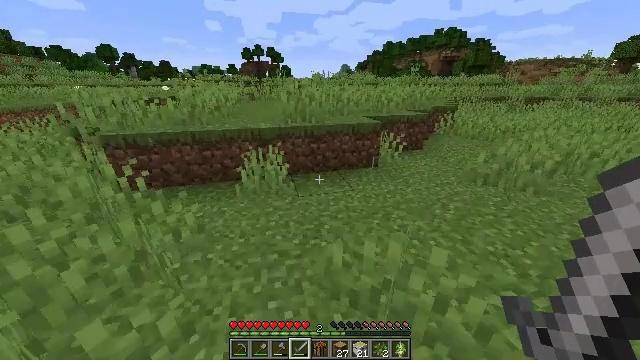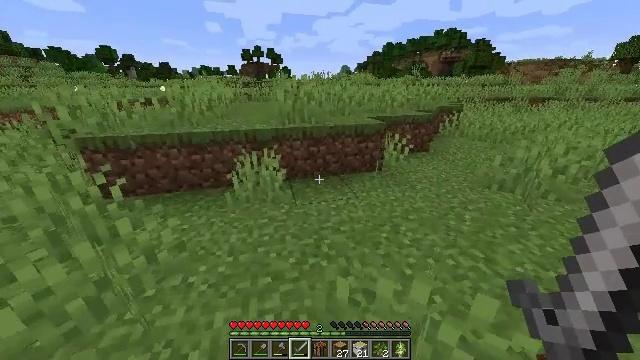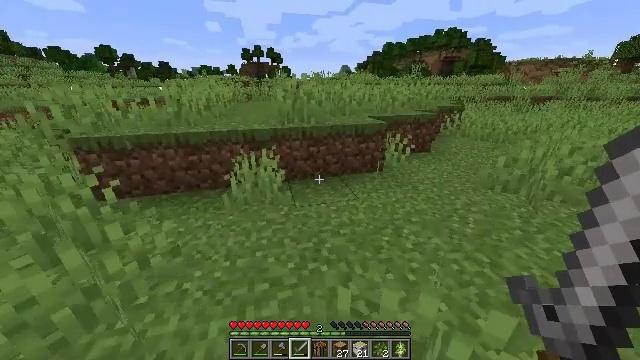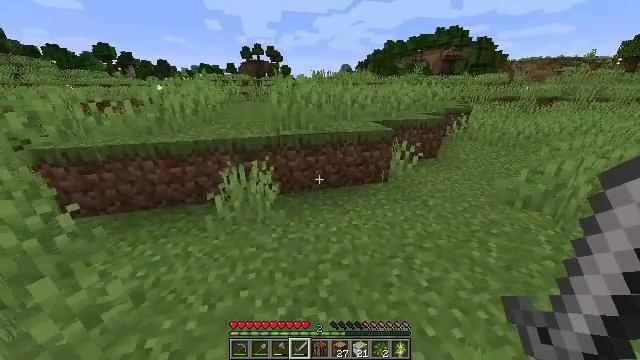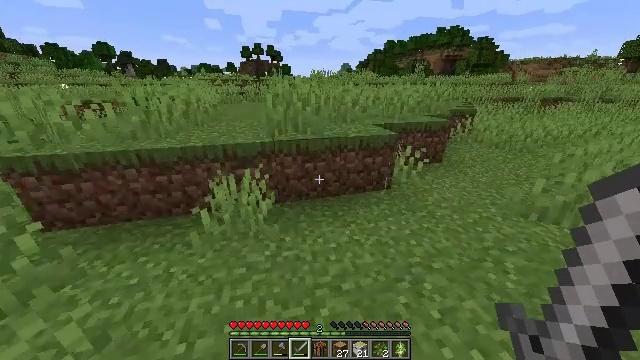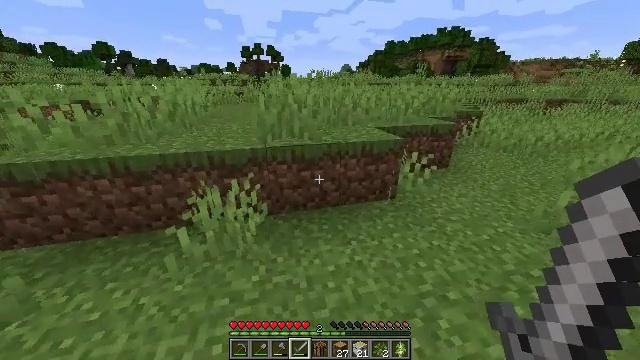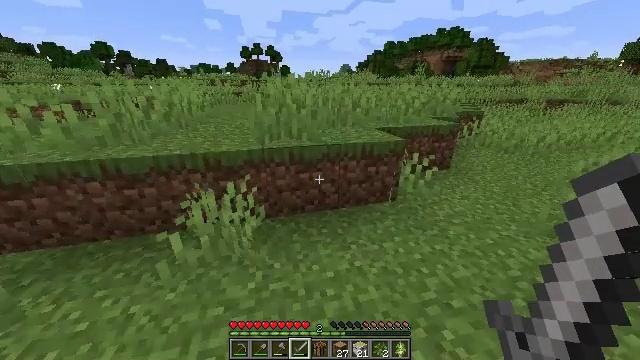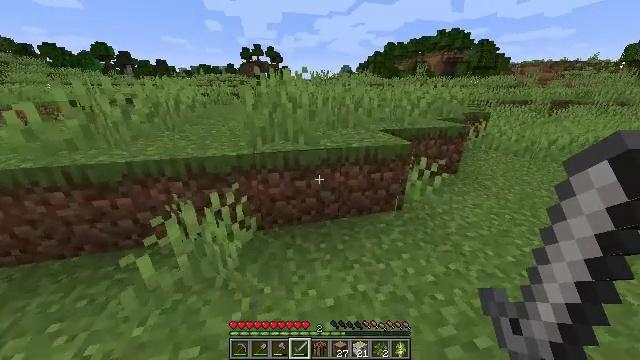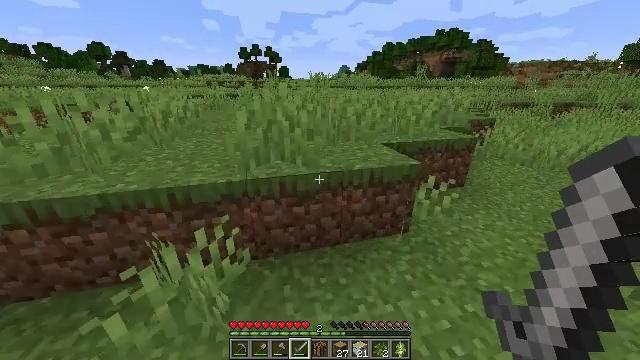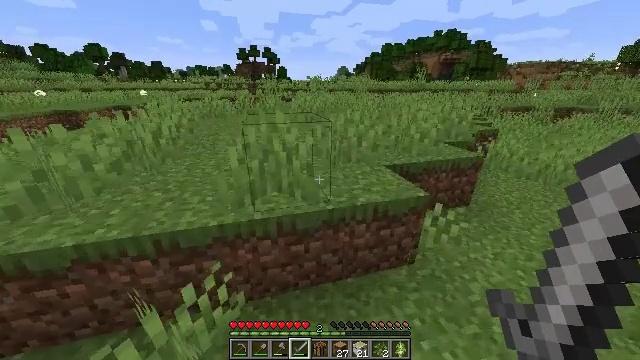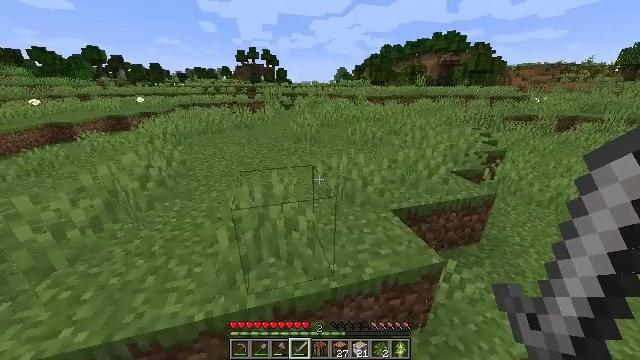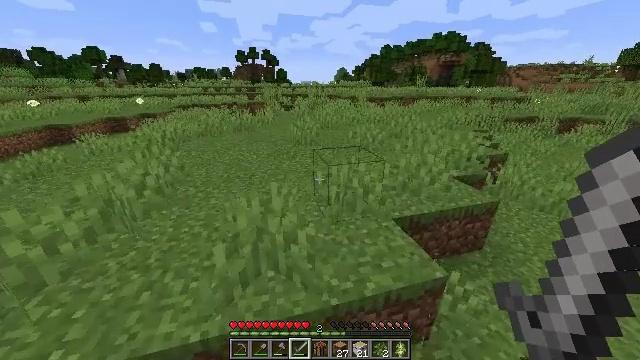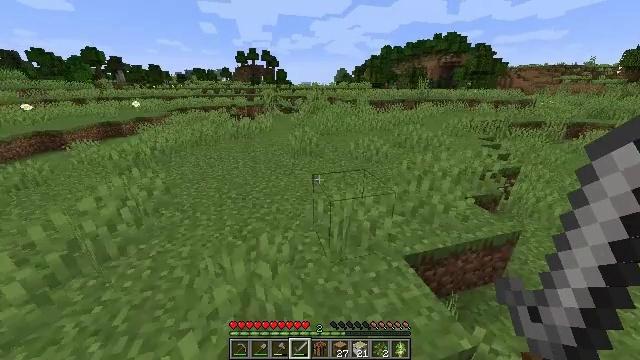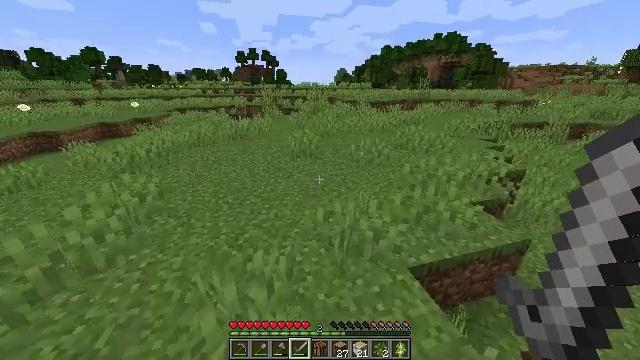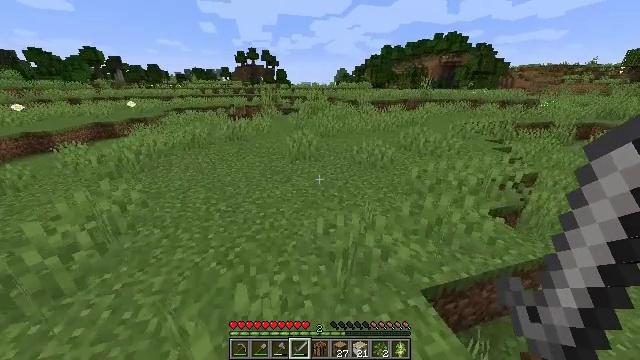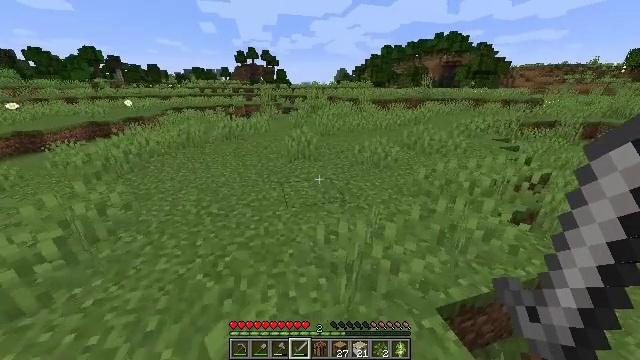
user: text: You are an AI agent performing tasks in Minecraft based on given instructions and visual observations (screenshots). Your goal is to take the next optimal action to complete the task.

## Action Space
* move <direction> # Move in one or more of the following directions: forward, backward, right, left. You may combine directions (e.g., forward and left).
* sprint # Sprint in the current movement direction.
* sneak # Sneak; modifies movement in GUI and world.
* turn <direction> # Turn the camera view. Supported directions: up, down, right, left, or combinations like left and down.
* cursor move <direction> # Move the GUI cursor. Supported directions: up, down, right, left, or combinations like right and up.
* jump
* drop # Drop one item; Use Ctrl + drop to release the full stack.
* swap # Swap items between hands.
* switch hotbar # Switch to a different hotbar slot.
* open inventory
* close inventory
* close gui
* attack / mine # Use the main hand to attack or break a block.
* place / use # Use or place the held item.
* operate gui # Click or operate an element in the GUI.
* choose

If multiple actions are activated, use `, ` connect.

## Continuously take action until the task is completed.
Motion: motion action
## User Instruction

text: Mine the yellow bed to pick it up.
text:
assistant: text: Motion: move forward, sprint
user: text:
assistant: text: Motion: move forward, sprint
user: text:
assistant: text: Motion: move forward, sprint
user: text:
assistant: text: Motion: move forward, sprint
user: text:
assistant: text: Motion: move forward, sprint
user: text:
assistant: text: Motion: move forward, sprint
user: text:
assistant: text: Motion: move forward, sprint
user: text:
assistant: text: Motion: move forward, sprint, jump
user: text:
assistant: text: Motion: move forward, sprint, jump
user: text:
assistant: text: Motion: move forward, sprint, jump
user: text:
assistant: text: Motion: move forward, sprint, jump
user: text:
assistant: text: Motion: move forward, sprint, jump
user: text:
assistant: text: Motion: move forward, sprint, jump
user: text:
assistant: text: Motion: move forward, sprint, jump
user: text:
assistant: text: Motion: move forward, sprint, jump
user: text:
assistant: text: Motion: move forward, sprint, jump
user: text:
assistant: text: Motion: move forward, sprint, jump
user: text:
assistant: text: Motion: move forward, sprint, jump
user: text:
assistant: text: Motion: move forward, sprint, jump
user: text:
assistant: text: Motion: move forward, sprint, jump
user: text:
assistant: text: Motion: move forward, sprint, jump
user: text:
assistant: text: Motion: move forward, sprint, jump
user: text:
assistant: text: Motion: move forward, sprint, jump
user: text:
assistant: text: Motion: move forward, sprint, jump
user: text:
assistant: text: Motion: move forward, sprint, jump
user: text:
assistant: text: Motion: move forward, sprint, jump
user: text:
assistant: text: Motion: move forward, sprint, jump
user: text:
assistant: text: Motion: move forward, sprint, jump
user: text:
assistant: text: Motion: move forward, sprint, jump
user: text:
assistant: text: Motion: move forward, sprint, jump